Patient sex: F
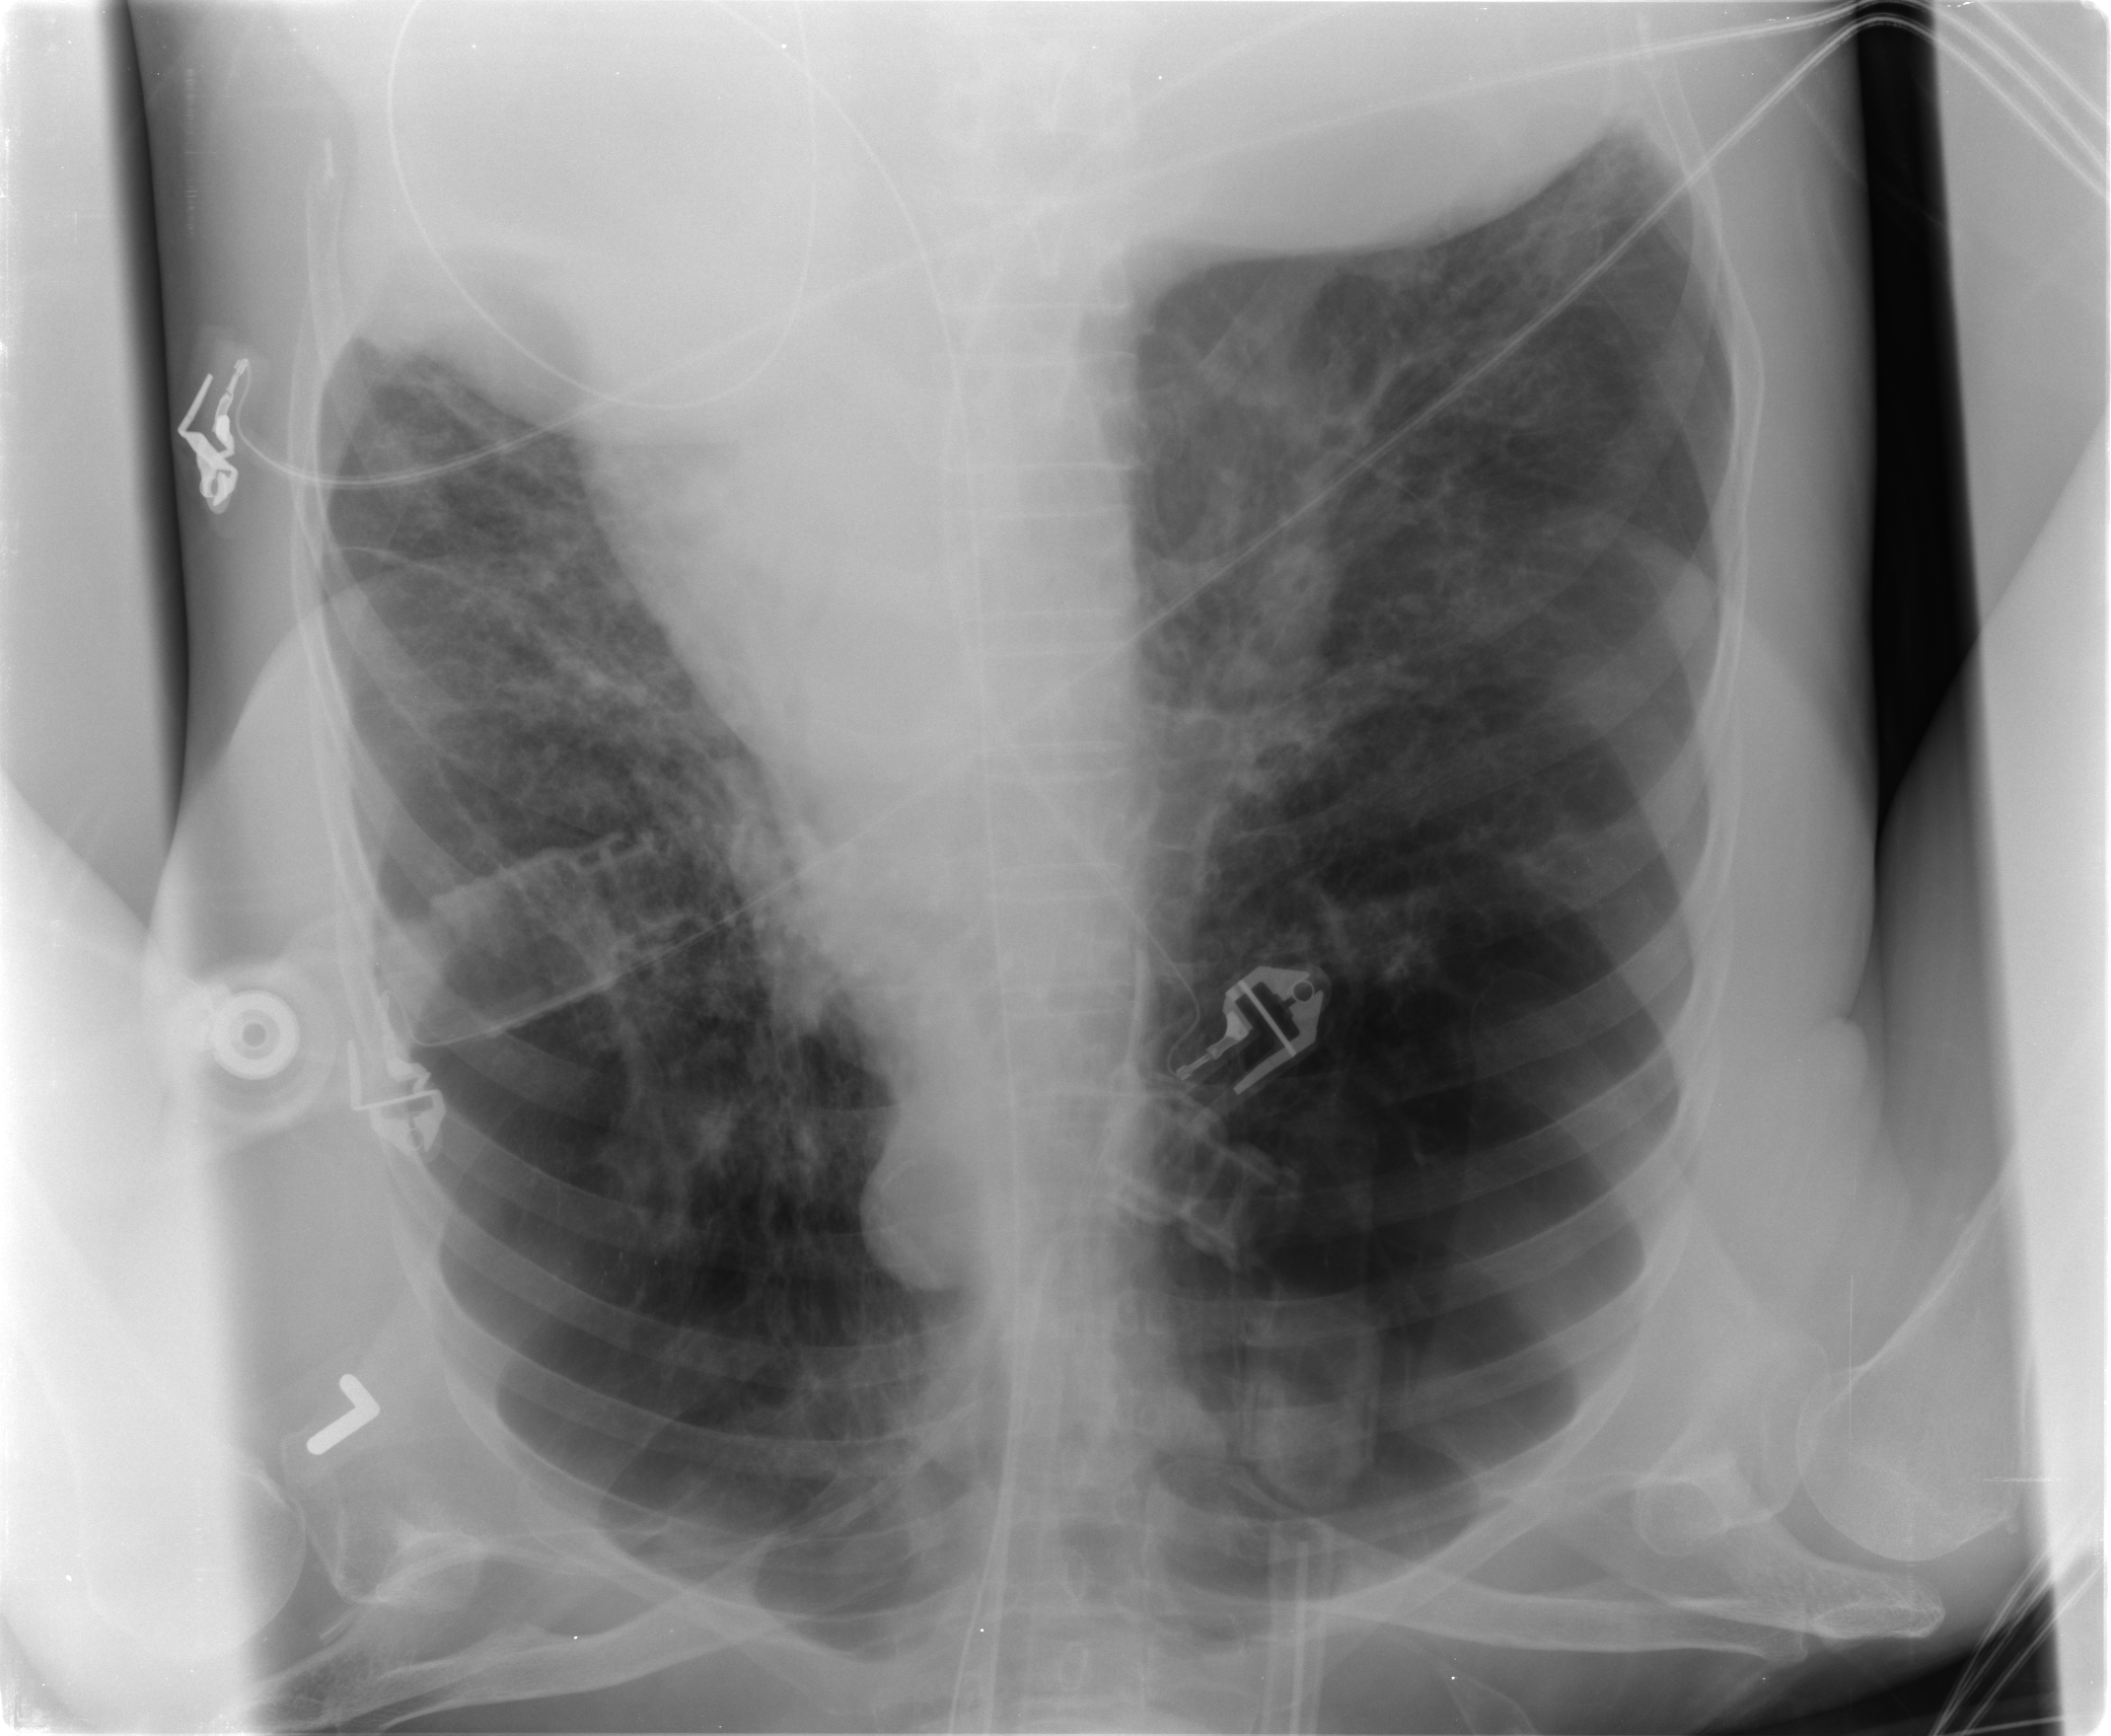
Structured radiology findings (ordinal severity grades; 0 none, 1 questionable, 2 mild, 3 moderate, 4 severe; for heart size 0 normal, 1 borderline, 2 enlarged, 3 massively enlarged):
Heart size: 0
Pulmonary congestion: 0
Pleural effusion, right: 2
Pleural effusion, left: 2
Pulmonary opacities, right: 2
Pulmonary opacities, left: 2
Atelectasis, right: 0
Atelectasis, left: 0